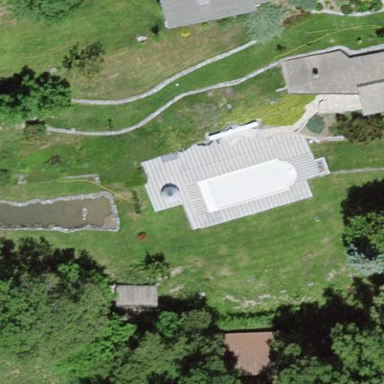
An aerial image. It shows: Swimming pool located in leisure land.